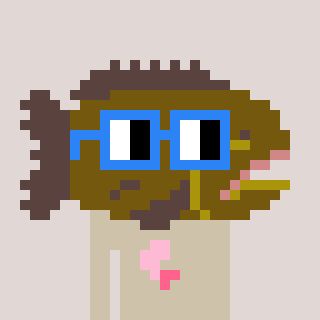
a pixel art character with square blue glasses, a grouper-shaped head and a bege-colored body on a warm background